Interaction volume radius: 5 \u00c5
Interaction volume height: 25 \u00c5
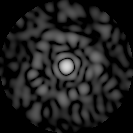
Disorder parameter: 0.8651